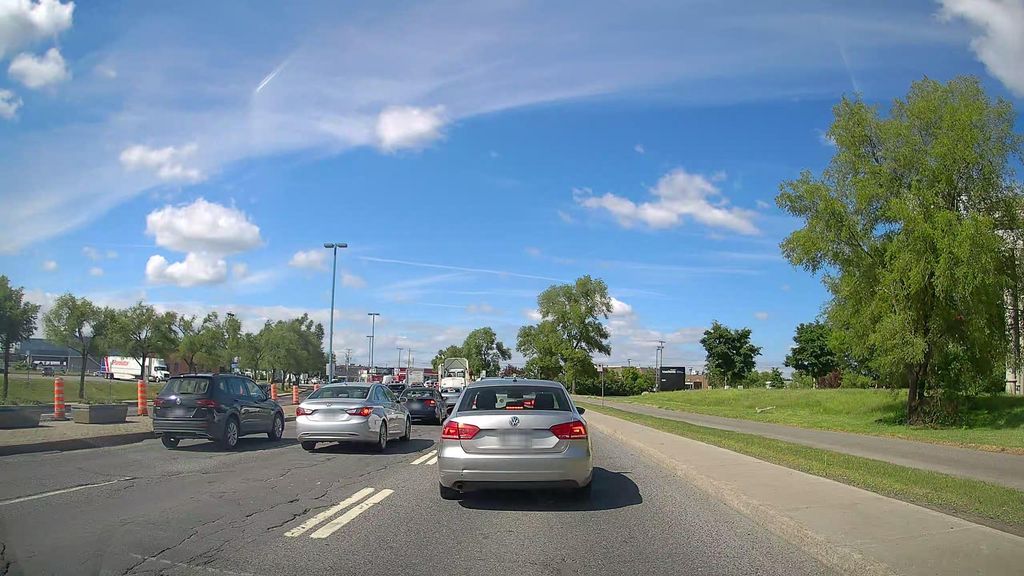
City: montreal